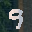
Label: 9